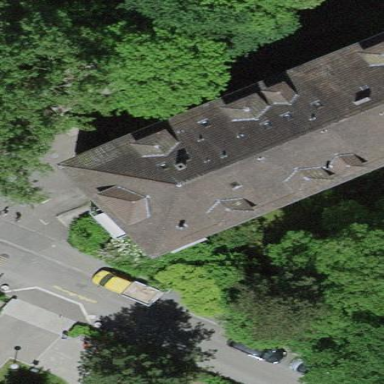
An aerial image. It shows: Hipped roof on apartment building.